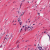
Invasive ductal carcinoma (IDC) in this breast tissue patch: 0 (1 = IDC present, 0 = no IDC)